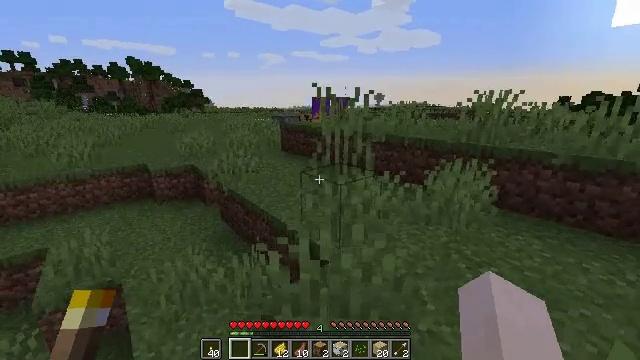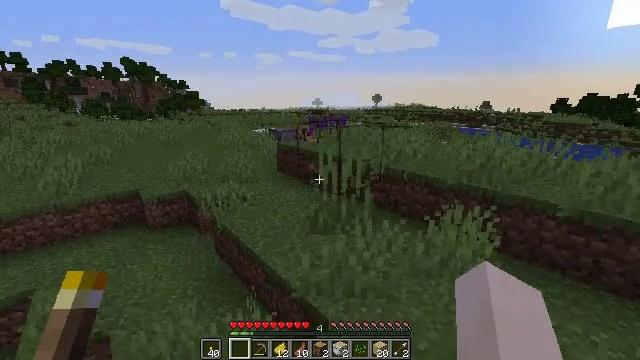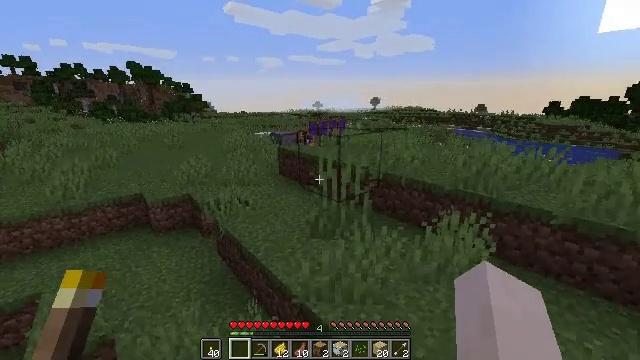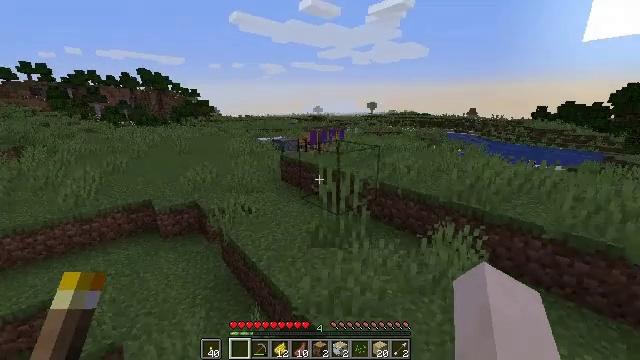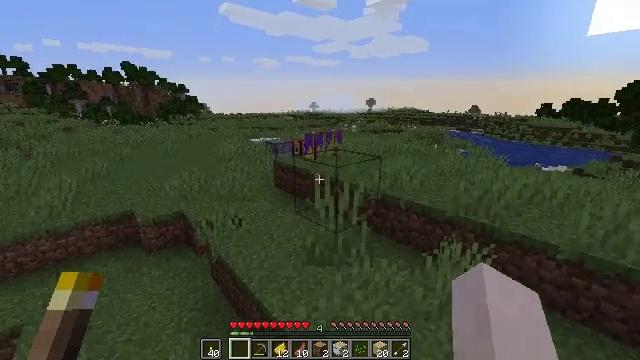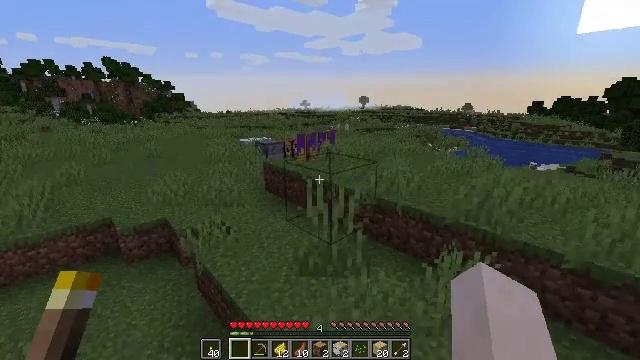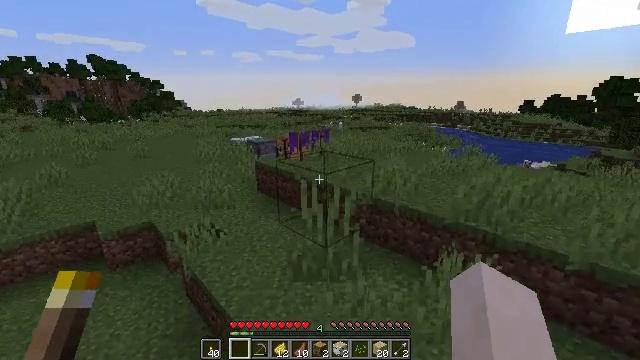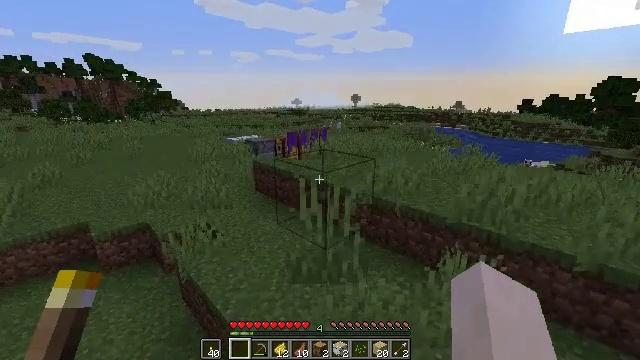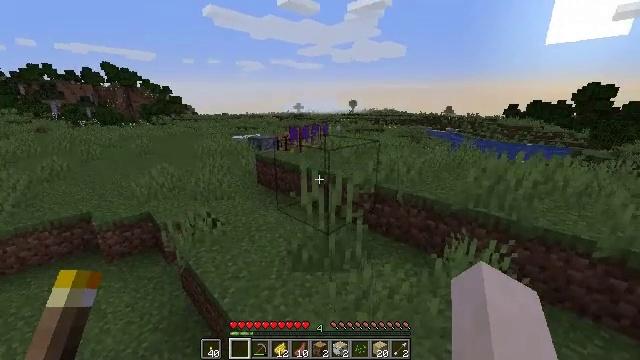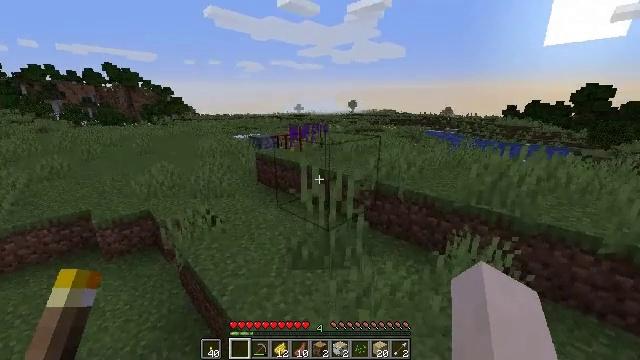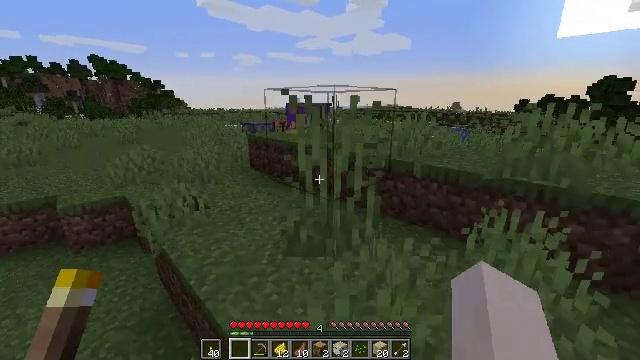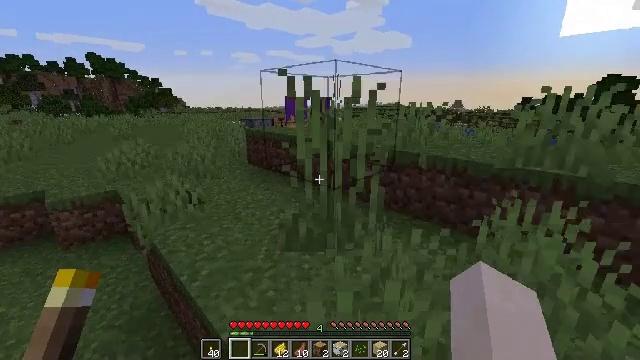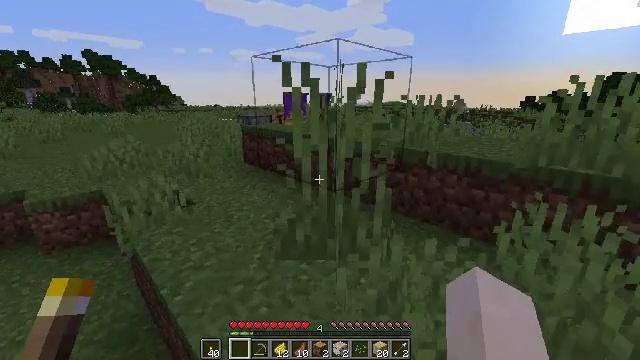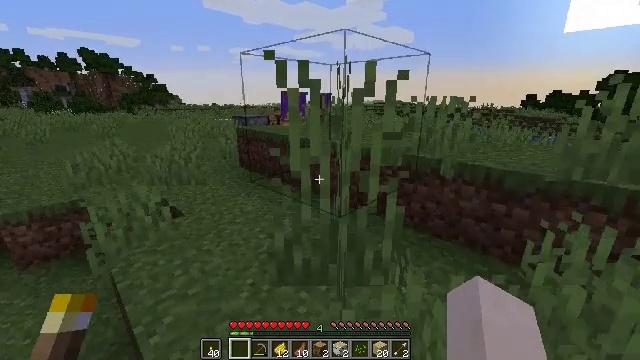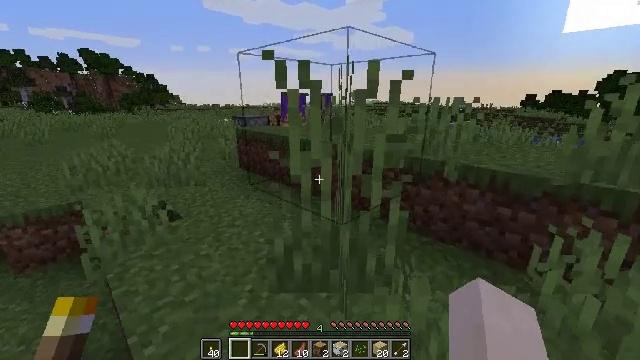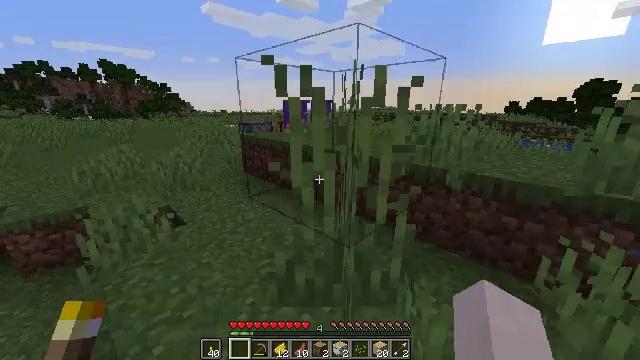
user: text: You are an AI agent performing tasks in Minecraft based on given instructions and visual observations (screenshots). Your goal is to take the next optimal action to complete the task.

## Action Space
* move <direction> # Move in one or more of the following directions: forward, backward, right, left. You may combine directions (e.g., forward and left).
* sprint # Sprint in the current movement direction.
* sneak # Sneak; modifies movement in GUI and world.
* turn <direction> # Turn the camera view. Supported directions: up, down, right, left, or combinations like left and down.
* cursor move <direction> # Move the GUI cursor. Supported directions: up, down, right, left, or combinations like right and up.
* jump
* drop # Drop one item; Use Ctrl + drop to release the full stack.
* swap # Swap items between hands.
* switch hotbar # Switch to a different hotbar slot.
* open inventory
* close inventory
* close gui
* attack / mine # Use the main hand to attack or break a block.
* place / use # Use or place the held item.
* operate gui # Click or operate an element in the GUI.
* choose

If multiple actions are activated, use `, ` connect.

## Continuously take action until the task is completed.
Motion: motion action
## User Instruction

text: Use birch planks to create birch stairs.
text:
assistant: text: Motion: move forward, jump
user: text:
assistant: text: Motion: move forward, jump
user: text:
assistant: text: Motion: move forward
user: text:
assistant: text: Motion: move forward
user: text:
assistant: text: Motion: move forward, turn right
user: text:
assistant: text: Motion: move forward, turn right
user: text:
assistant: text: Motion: move forward
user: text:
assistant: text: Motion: move forward
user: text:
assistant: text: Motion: move forward
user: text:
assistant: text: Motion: move forward
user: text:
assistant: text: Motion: move forward
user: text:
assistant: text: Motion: move forward
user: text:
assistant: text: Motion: move forward
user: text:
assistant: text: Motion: move forward
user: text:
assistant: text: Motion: move forward
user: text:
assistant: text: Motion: move forward
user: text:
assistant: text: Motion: move forward
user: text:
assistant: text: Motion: move forward
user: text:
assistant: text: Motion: move forward
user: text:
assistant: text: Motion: move forward
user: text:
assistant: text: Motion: move forward
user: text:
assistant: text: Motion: move forward
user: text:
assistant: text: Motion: move forward
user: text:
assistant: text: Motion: move forward
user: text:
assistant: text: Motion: move forward, jump
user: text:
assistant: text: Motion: move forward, turn left, jump
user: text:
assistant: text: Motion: move forward, jump
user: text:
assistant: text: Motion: move forward, jump
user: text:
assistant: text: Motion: move forward
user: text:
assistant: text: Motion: move forward